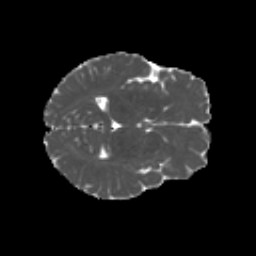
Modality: MD
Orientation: axial
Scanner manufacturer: siemens
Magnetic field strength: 3 T
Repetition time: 4.16 s
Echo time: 0.0806 s